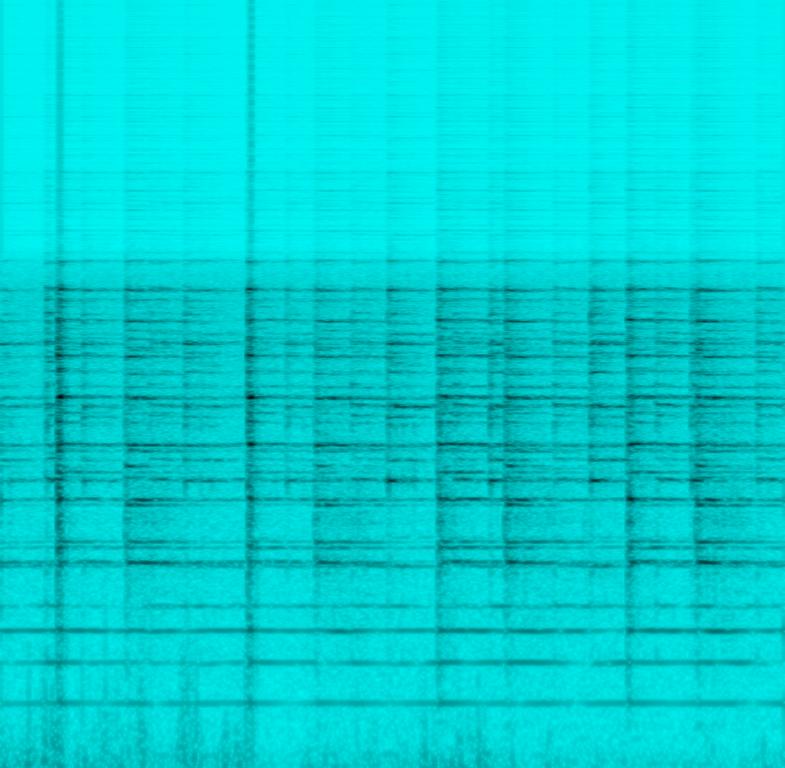
This audio contains the sound of bells ringing in different rhythm, tempo and pitch. This is an amateur recording. This may be playing in the center of a village.